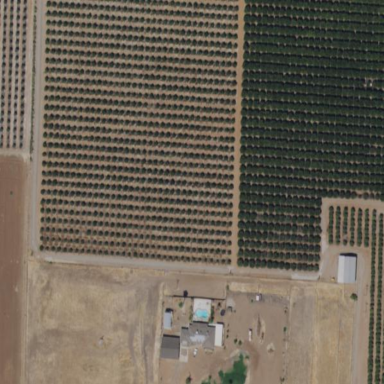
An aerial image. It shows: Orange orchard with rows of vibrant orange trees.